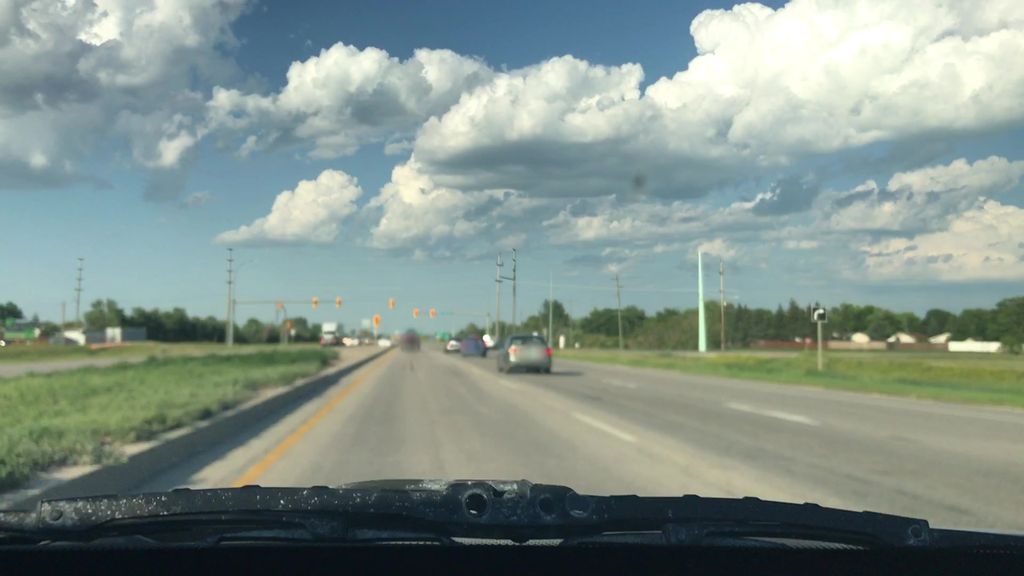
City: winnipeg